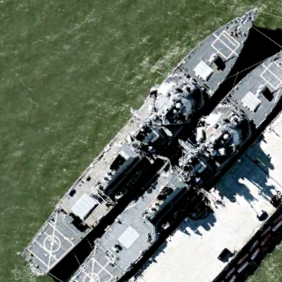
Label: destroyer